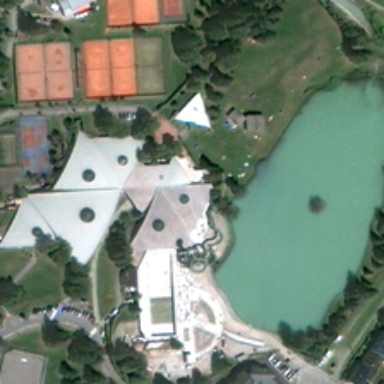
A white building with a green pond and several tennis courts are in a resort .